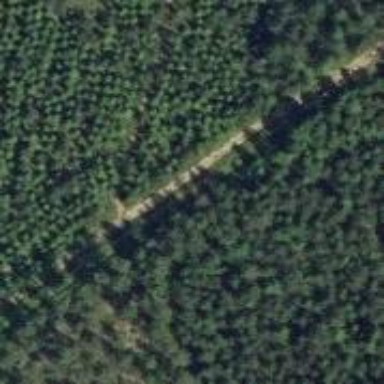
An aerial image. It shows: Nordic path road.